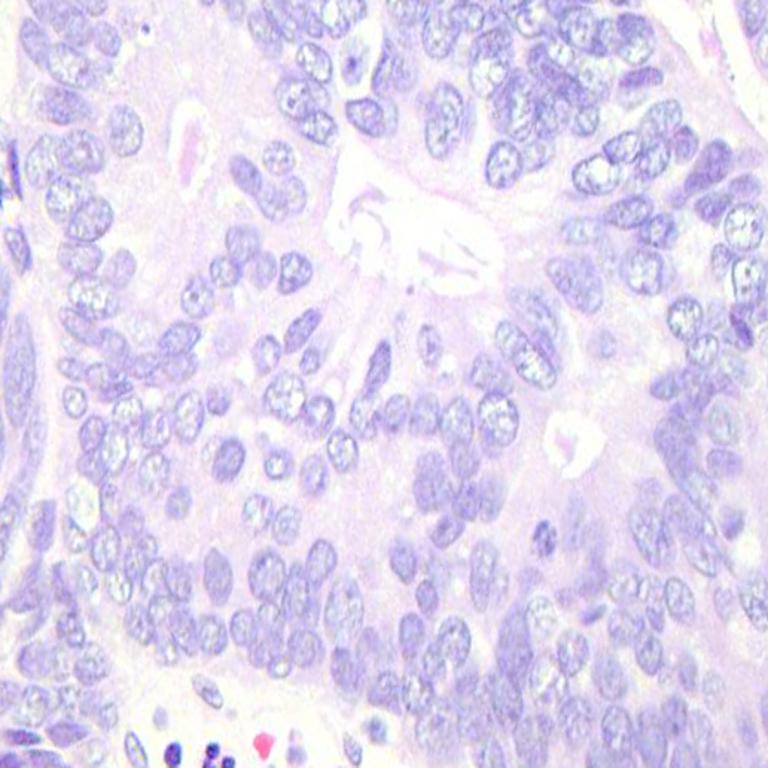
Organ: colon
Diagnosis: adenocarcinomas